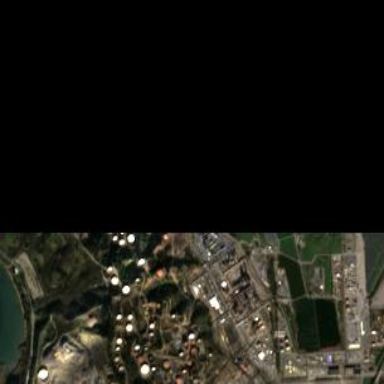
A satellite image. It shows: Industrial area with refinery.